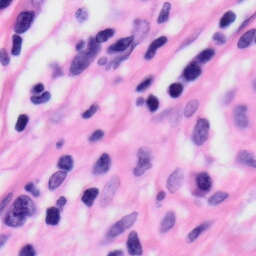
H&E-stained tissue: Skin